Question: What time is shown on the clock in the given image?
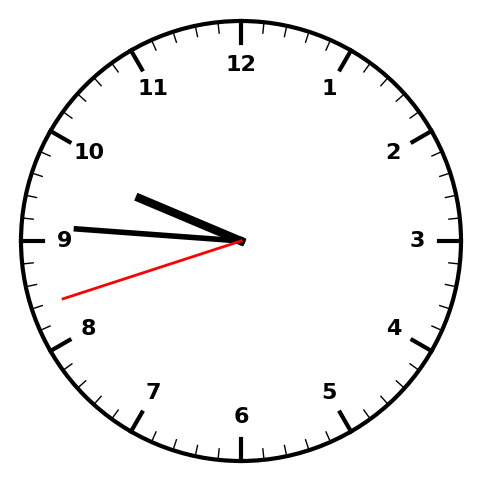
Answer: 09:45:42